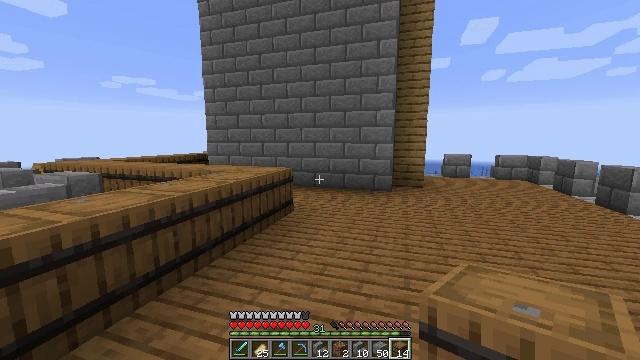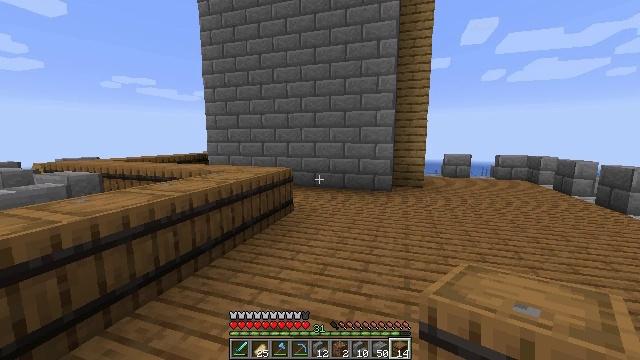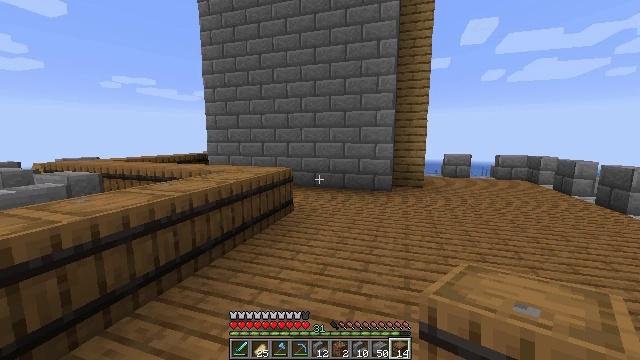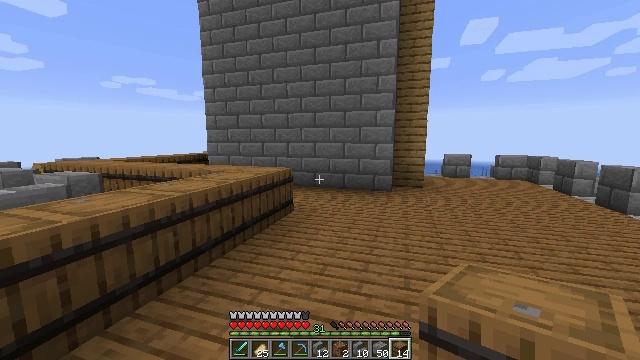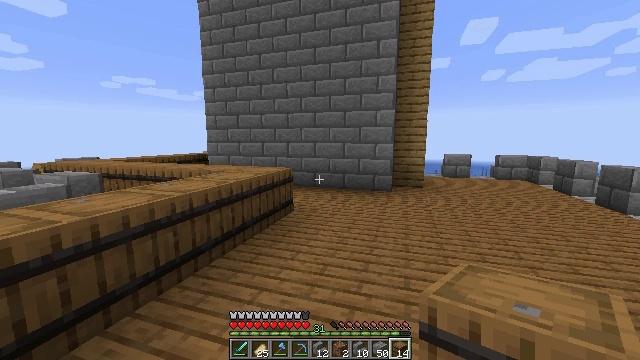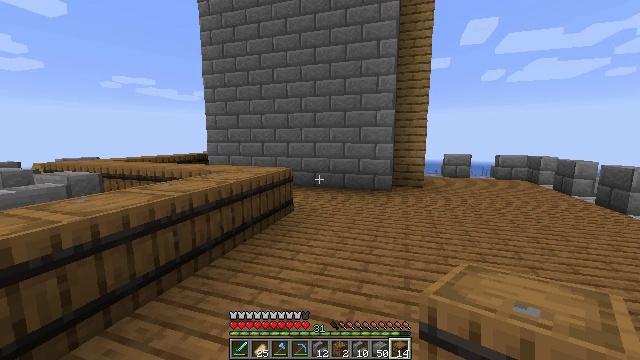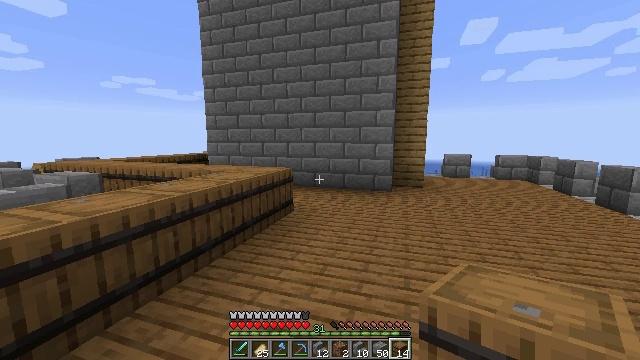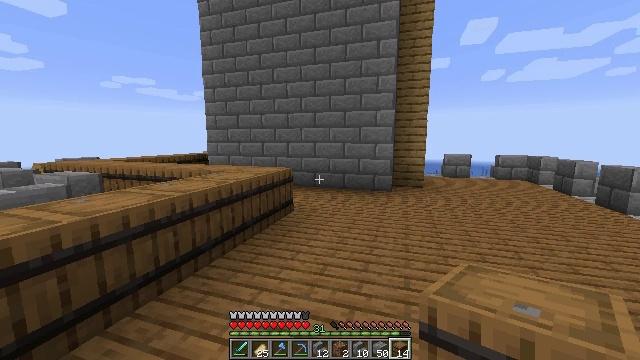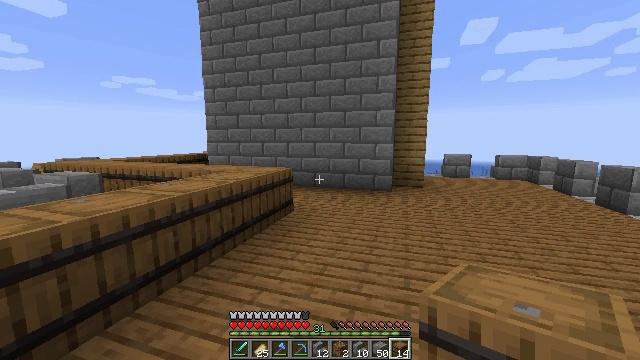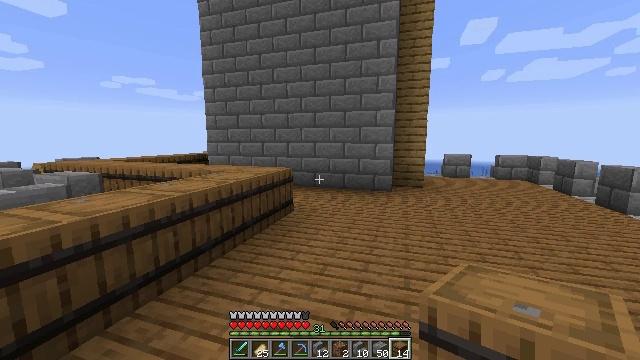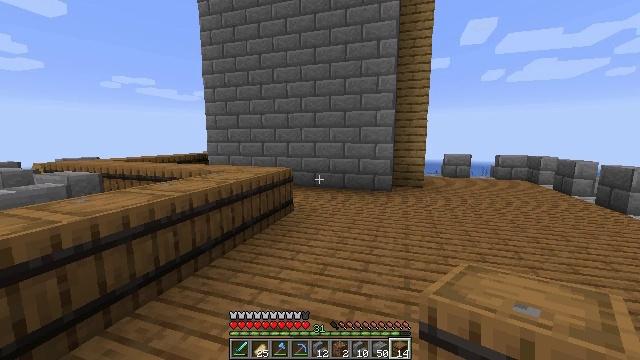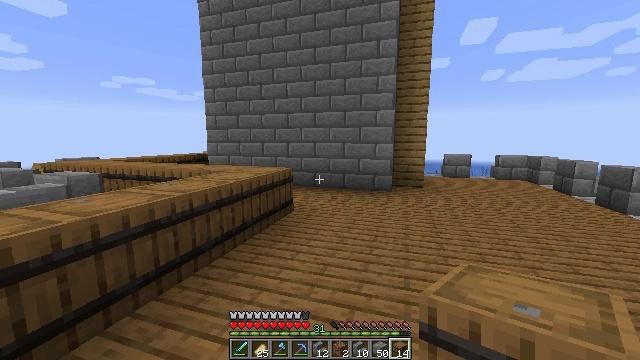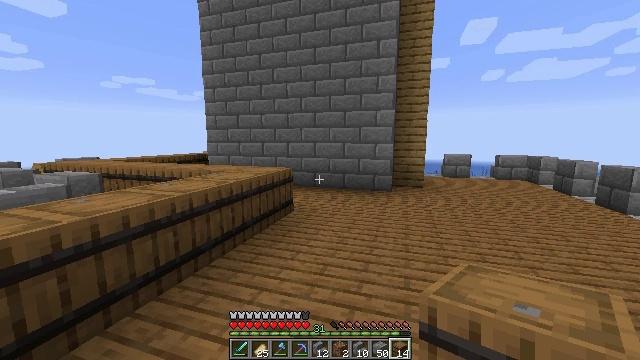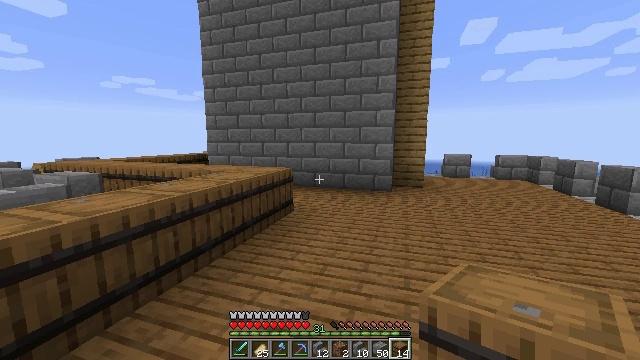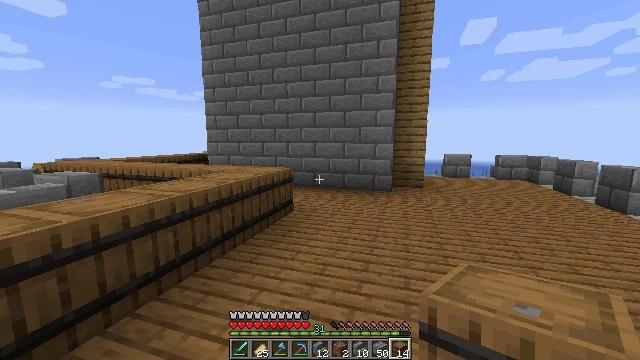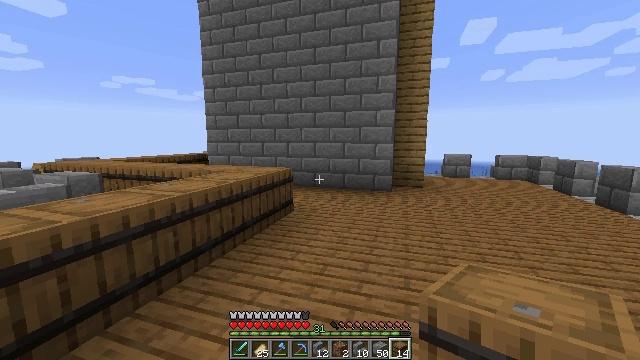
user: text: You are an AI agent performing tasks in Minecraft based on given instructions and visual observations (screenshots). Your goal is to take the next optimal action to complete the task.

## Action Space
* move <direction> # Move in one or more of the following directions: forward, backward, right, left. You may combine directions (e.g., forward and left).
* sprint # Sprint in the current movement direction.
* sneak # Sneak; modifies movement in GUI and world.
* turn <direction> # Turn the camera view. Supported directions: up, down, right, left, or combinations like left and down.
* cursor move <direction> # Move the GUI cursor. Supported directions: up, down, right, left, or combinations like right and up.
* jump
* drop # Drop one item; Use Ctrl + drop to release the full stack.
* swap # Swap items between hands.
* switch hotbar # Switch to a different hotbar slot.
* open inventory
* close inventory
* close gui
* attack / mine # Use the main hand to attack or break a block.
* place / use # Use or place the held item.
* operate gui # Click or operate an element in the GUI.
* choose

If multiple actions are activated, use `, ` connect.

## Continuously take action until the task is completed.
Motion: motion action
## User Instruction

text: Destroy the barrel to use elsewhere.
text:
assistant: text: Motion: no_op
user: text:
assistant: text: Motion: no_op
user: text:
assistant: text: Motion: no_op
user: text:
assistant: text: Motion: no_op
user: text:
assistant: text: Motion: no_op
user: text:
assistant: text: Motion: no_op
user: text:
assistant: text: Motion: no_op
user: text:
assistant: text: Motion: no_op
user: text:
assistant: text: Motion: no_op
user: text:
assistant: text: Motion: no_op
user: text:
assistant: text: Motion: no_op
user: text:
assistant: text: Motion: no_op
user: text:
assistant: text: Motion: no_op
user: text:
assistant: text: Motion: no_op
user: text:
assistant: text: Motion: no_op
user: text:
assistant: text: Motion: no_op
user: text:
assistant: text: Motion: no_op
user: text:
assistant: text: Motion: no_op
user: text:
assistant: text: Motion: no_op
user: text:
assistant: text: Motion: no_op
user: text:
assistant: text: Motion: no_op
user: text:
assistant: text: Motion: no_op
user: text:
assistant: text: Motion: no_op
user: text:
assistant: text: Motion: no_op
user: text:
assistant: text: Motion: no_op
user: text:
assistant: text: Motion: no_op
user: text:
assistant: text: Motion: no_op
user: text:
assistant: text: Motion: no_op
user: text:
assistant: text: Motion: no_op
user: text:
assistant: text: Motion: no_op